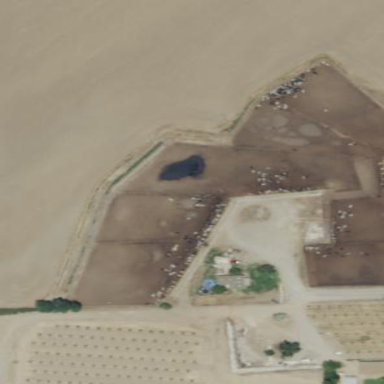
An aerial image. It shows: Farmyard area.